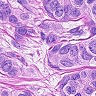
Metastatic tissue present: yes